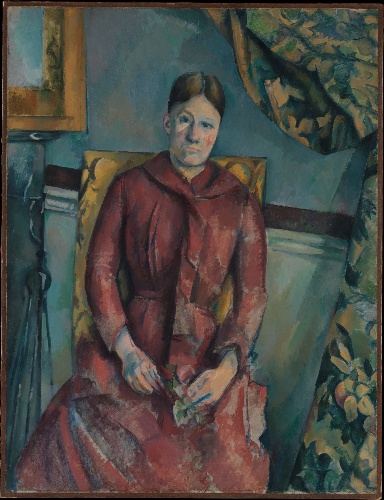
Title: Madame Cézanne (Hortense Fiquet, 1850–1922) in a Red Dress
Artist: Paul Cézanne
Artist bio: French, Aix-en-Provence 1839–1906 Aix-en-Provence
Date: 1888–90
Object type: Painting
Classification: Paintings
Medium: Oil on canvas
Dimensions: 45 7/8 × 35 1/4 in. (116.5 × 89.5 cm)
Department: European Paintings
Credit line: The Mr. and Mrs. Henry Ittleson Jr. Purchase Fund, 1962
Accession year: 1962
Repository: Metropolitan Museum of Art, New York, NY
Tags: Portraits|Women